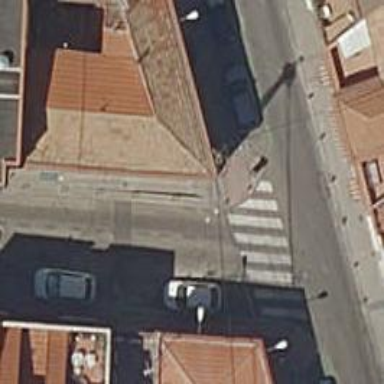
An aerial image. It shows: Marked road crossing.